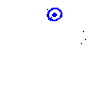
Particle: pion